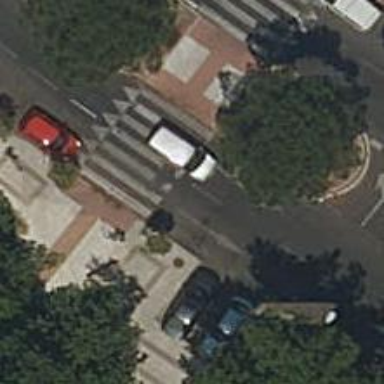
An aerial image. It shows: Zebra crossing on the road.